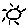
Label: sun